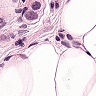
Metastatic tissue present: yes